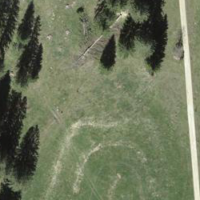
EUNIS habitat code: 24
Species observed at this site:
Juniperus communis